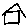
Label: house